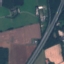
Label: Highway